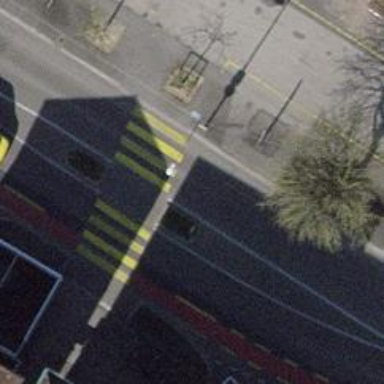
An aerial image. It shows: Marked footway crossing with asphalt surface and pedestrian island.